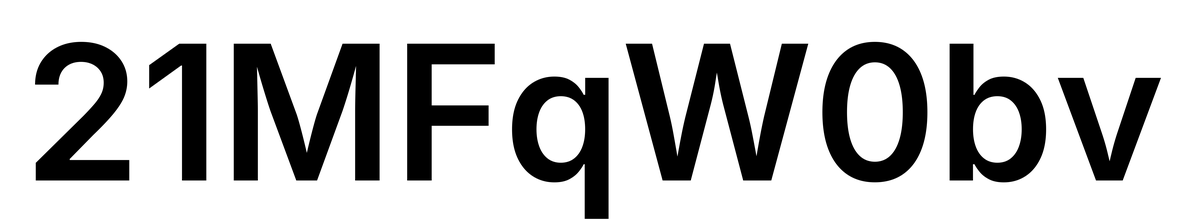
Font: Inter_SemiBold